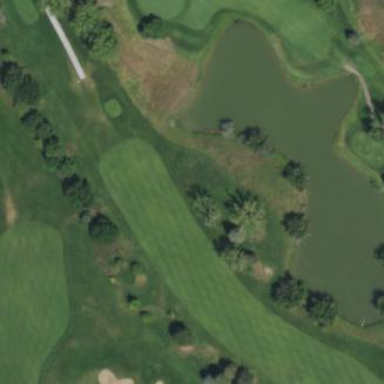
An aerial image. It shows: Rough area on grassy golf course.